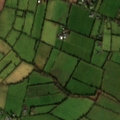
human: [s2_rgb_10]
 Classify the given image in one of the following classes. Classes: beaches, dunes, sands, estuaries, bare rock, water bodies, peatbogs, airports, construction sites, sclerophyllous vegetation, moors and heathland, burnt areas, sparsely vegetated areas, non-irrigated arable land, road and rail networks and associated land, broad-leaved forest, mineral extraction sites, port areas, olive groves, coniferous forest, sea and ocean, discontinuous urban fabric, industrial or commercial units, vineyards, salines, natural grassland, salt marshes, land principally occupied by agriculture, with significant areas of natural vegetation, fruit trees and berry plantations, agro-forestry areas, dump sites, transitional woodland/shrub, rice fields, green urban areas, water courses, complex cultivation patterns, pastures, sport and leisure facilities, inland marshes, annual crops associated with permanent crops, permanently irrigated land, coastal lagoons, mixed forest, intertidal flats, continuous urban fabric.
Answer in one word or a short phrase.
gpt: pastures